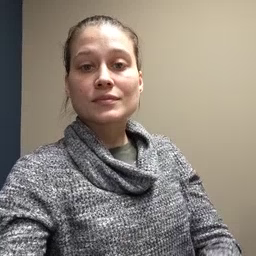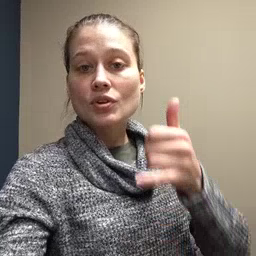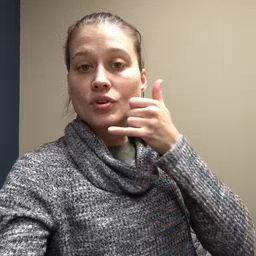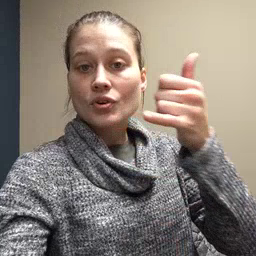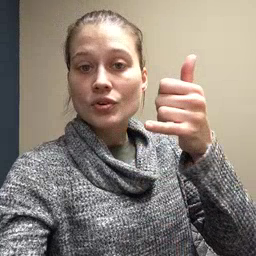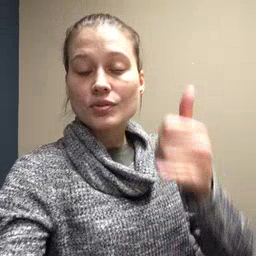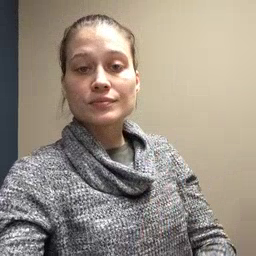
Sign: callonphone